Field crop: maize
Growth stage: 1
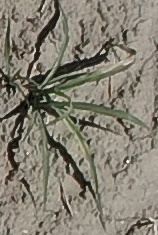
Species: sorghum